Field crop: maize
Growth stage: 2
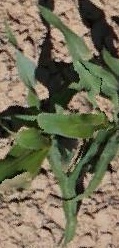
Species: maize